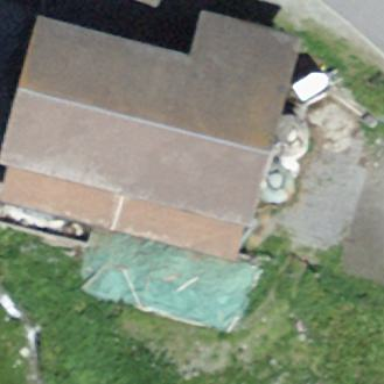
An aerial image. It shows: Cowshed building.